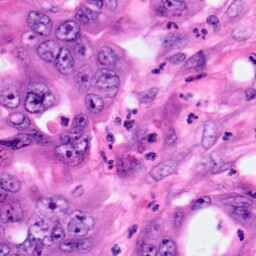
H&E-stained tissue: Pancreatic